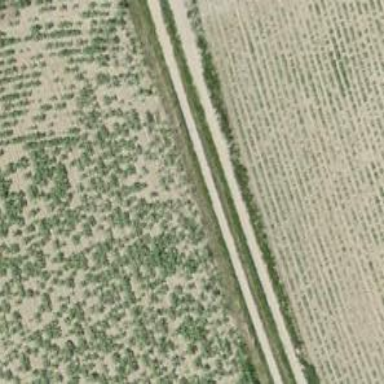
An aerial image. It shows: Agricultural track with grade3 track type.